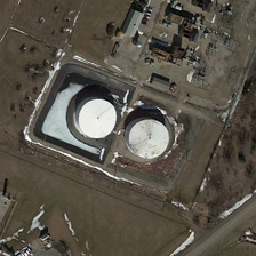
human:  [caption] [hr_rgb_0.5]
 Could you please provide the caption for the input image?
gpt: Storage tanks are arranged in front of some houses.

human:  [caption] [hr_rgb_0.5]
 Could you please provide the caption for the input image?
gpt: the storage tanks is white .

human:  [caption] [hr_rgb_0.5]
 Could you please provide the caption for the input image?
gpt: Some houses have storage tanks in front of them.

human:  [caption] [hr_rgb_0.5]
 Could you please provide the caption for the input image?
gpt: Some houses have tanks in front of them.

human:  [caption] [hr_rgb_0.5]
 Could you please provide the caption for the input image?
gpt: Some houses have storage tanks in front of them.